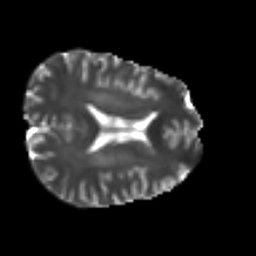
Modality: T2w
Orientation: axial
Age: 36
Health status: ill
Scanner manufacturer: philips
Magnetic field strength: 3 T
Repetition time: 9 s
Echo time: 0.127 s